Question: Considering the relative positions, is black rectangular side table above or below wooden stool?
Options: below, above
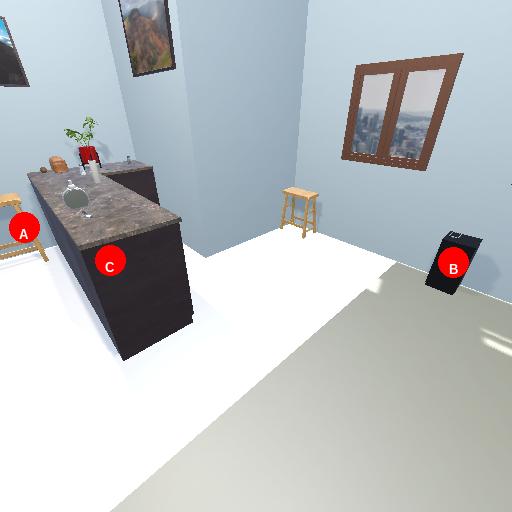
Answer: below